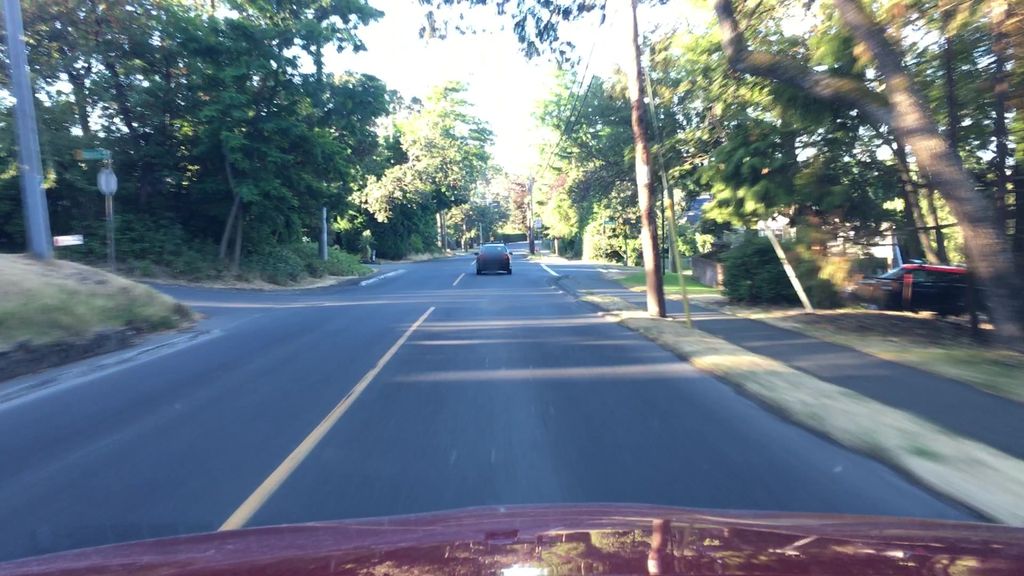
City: victoria